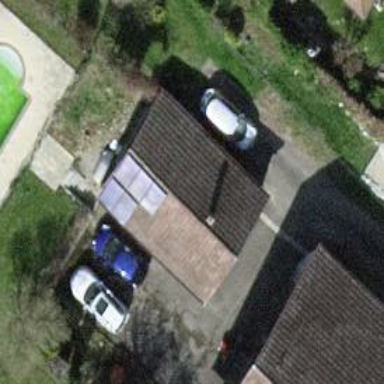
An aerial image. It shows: Garage building.